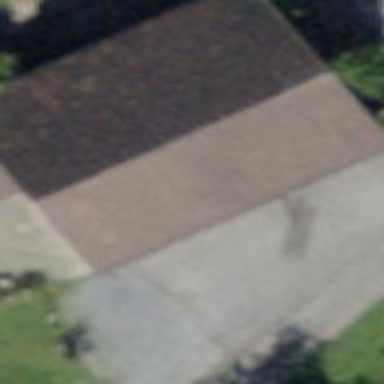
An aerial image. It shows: Shed.